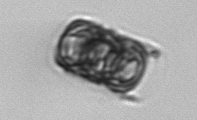
Label: Paralia_sulcata